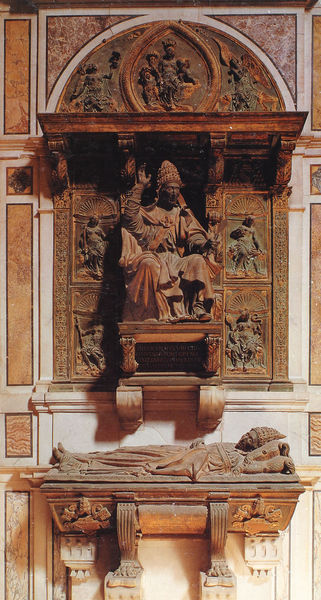
Titel: Grabmal von Papst Innocenz VIII.
Künstler: Antonio del Pollaiuolo
Standort: Rom, S. Pietro (EU - I - Latium)
Schlagwörter: hand, mann, weiß, braun, geste, holz, marmor, stuhl, dach, rot, wand, stein, tod, tot, toter, trauer, kirche, figur, sessel, sitzend, skulptur, relief, liegen, bogen, rundbogen, vorsprung, bischof, kissen, papst, thron, liegend, foto, dom, groß, altar, sims, sarg, grab, leichnam, erhoben, religiös, tiara, schnitzen, grabmal, epitaph